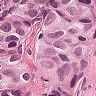
Metastatic tissue present: yes